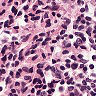
Metastatic tissue present: no